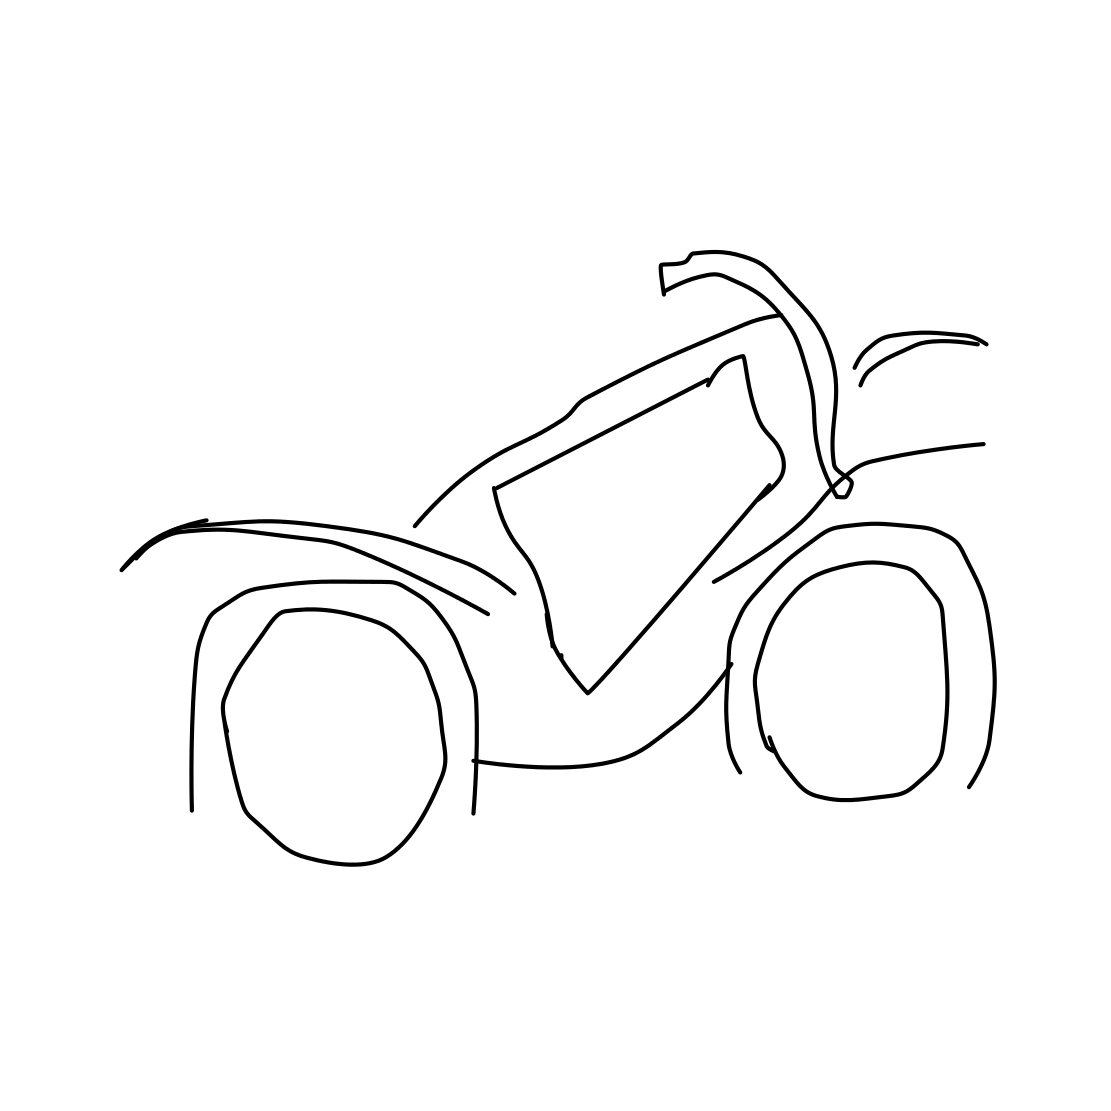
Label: motorbike